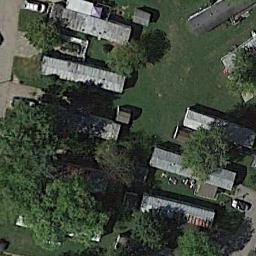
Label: mobile_home_park